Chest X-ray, AP view. Patient: 10 years old, sex F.
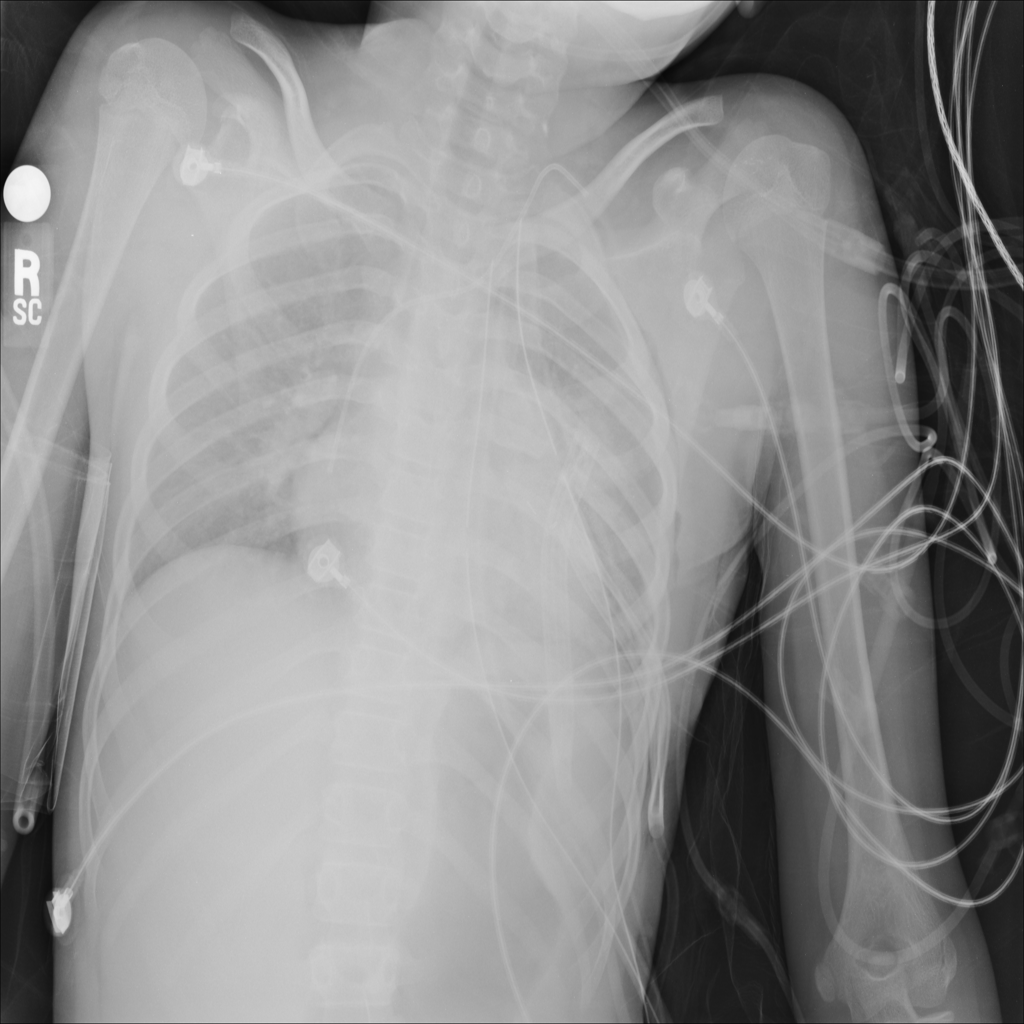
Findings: No Finding